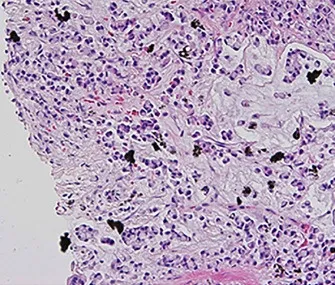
Preoperative pathological images of the descending duodenal mass, left lung mass, left upper bronchus, and left supraclavicular lymph node. (B) Pathological image of the left lung mass, showing mucus and signet ring cell mass.
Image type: pathology (h&e)